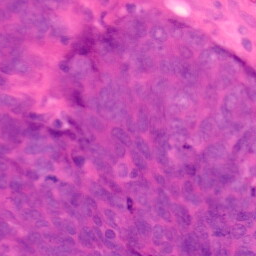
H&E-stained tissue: Colon